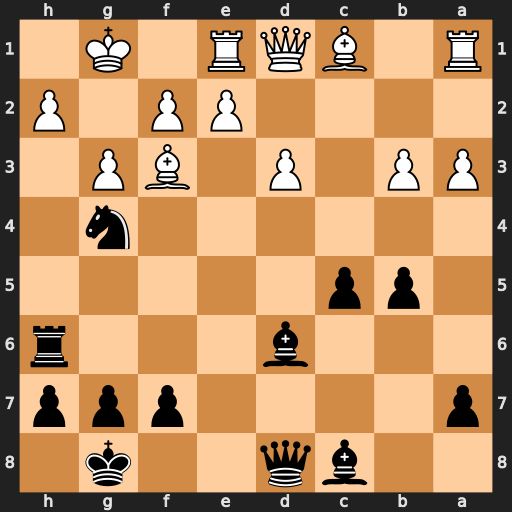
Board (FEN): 2bq2k1/p4ppp/3b3r/1pp5/6n1/PP1P1BP1/4PP1P/R1BQR1K1
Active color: b
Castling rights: -
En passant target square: -
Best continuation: Nxf2 Bxh6 Nxd1